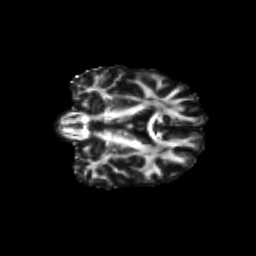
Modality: FA
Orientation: coronal
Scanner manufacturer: siemens
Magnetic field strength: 3 T
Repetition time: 9.2 s
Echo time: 0.084 s